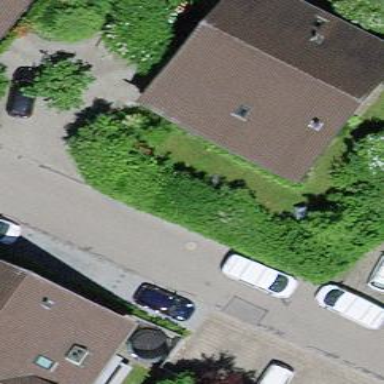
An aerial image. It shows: Residential building.